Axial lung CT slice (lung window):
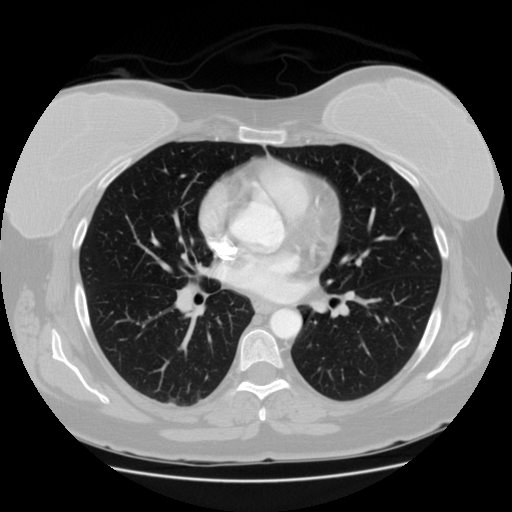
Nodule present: no